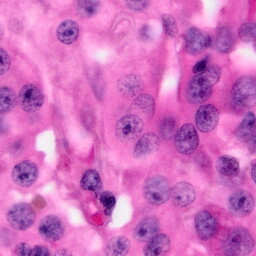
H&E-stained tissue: Pancreatic